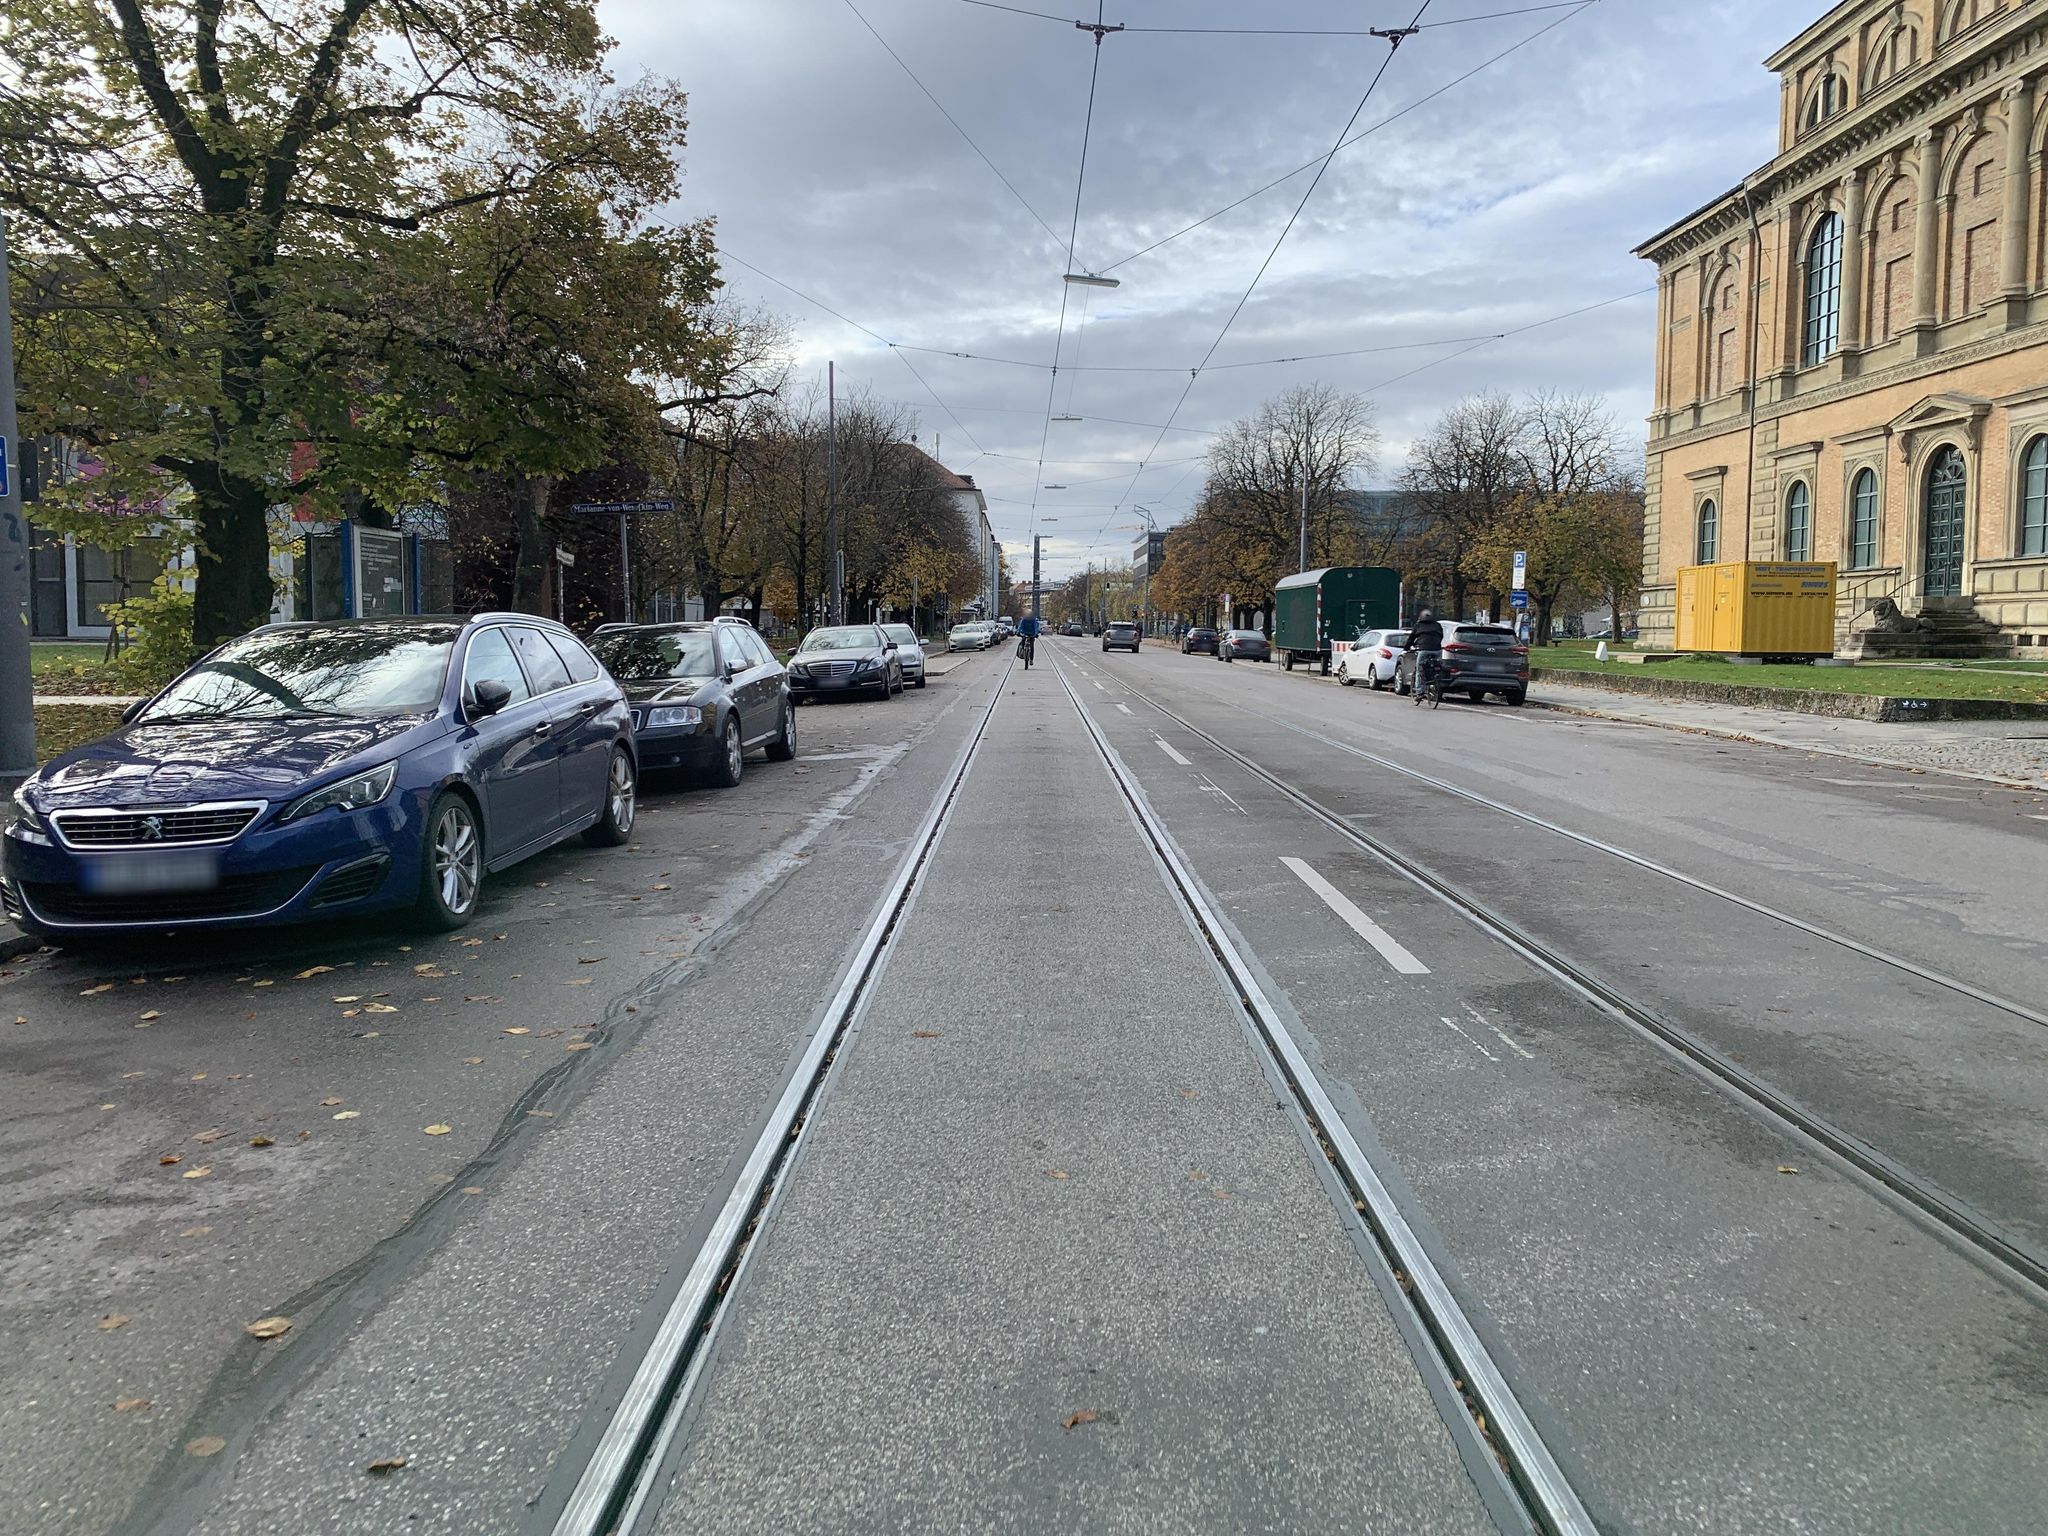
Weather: cloudy
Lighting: day
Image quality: good
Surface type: railway
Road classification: footway
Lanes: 2
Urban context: urban centre
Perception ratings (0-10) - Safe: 2.65, Lively: 9.28, Beautiful: 4.12, Boring: 4.24, Depressing: 6.39, Wealthy: 6.55